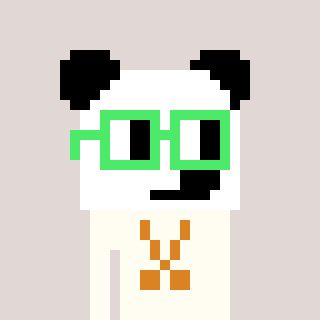
a pixel art character with square light green glasses, a panda-shaped head and a grayscale-colored body on a warm background